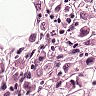
Metastatic tissue present: yes